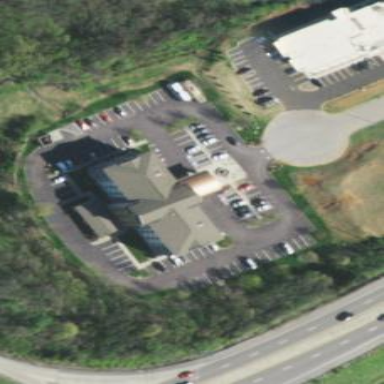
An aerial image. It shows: Hotel building.